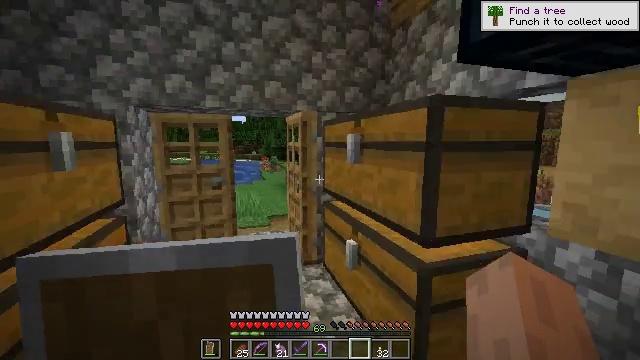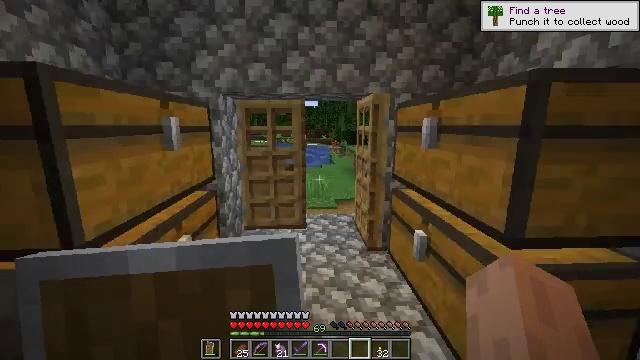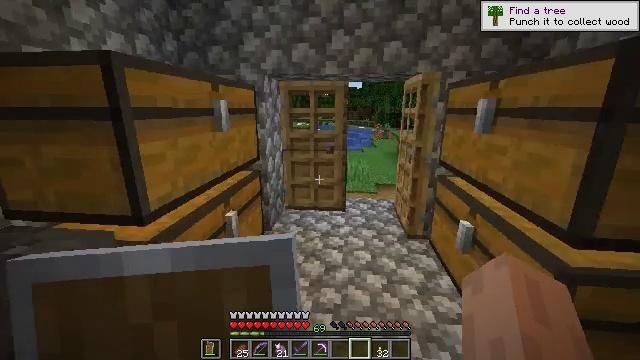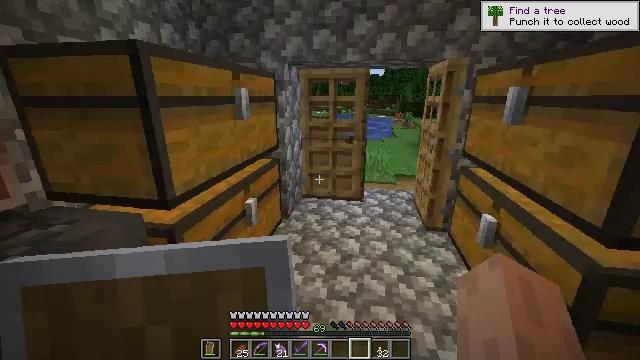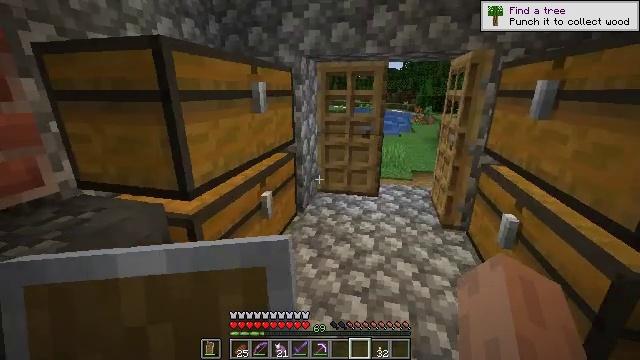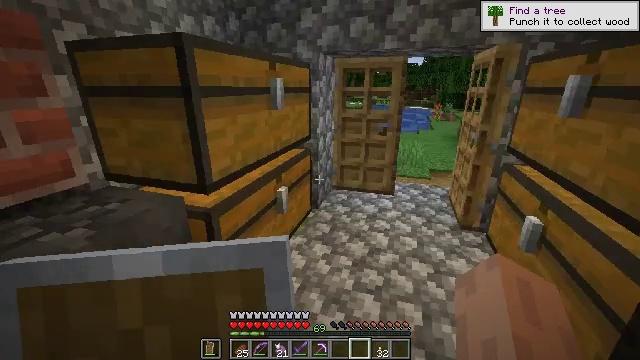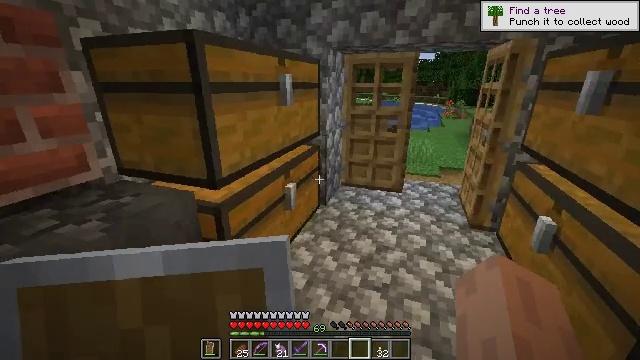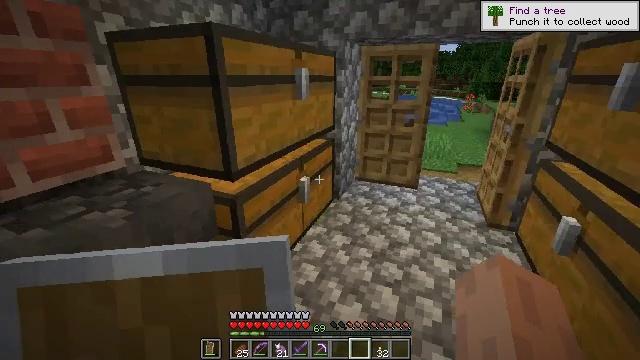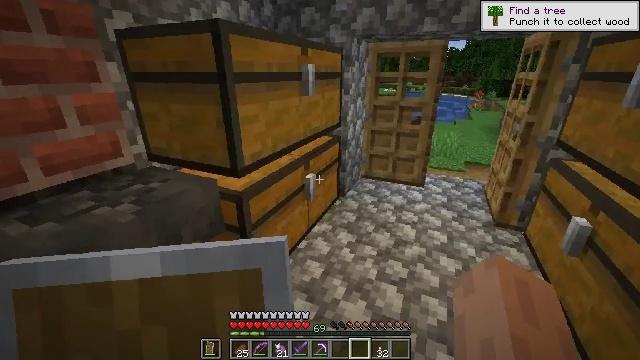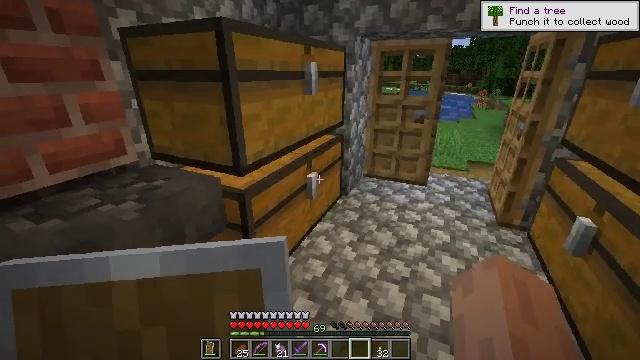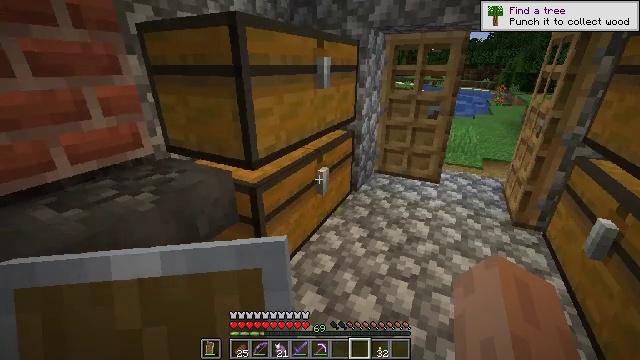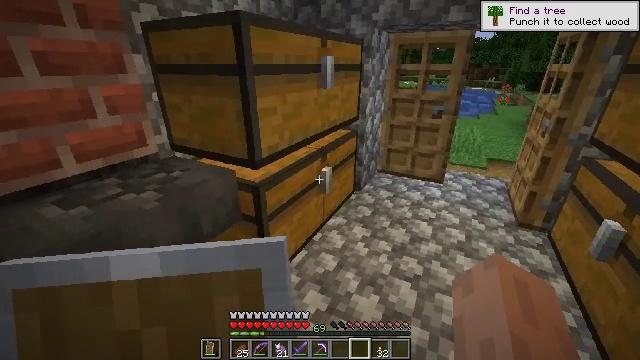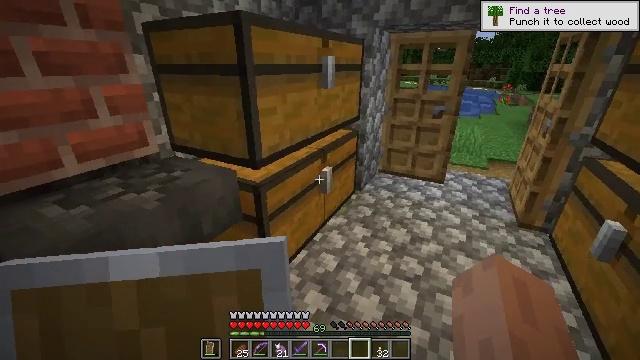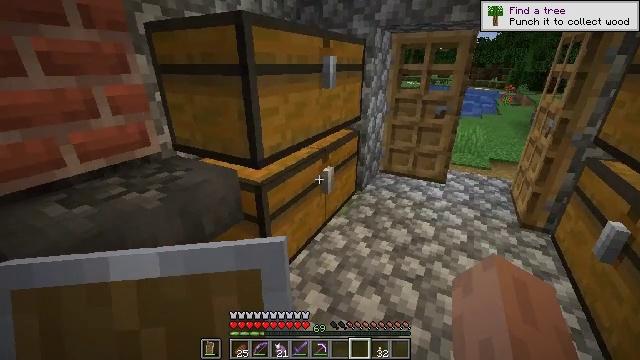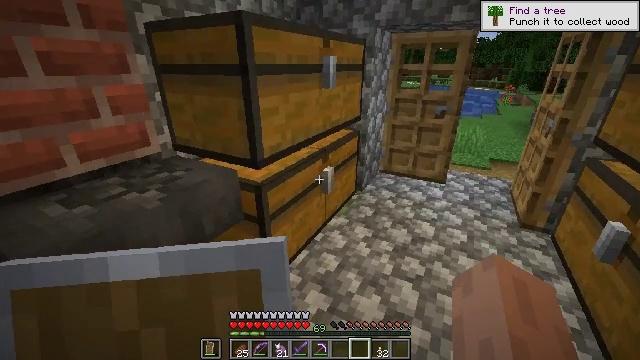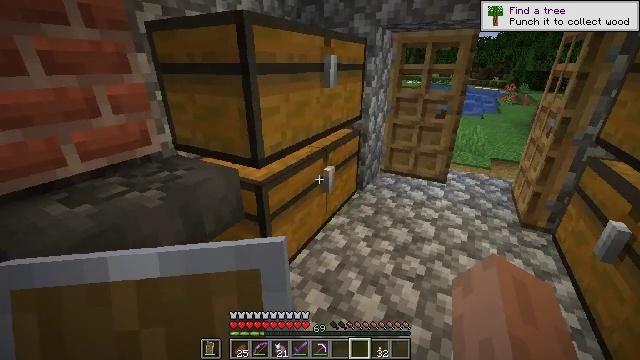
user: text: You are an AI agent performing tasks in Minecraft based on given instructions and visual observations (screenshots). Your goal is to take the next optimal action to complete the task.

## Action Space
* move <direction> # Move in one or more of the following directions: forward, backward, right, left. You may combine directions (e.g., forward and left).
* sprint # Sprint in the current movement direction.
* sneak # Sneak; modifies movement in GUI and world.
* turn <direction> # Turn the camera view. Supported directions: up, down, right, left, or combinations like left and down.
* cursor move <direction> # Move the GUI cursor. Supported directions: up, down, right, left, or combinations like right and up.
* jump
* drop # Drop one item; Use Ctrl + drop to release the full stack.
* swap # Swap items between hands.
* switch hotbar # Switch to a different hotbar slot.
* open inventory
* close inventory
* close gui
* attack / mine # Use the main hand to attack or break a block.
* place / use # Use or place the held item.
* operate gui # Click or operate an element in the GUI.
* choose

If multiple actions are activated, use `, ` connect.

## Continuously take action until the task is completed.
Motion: motion action
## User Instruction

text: Assemble a shulker box on the crafting table.
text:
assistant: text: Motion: turn left and down
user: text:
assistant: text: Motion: turn left and down
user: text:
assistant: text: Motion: turn left and down
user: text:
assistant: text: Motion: turn left and down
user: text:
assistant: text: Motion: turn left
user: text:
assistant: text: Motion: turn left
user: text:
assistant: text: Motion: turn left and down
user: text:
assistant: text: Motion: turn left
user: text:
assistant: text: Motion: no_op
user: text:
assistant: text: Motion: turn left and down
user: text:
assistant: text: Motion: no_op
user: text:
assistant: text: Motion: no_op
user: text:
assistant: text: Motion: no_op
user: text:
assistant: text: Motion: no_op
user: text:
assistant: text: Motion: no_op
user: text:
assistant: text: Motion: no_op
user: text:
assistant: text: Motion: use / place
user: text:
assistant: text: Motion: use / place
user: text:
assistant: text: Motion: use / place
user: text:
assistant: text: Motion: use / place
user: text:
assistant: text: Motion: no_op
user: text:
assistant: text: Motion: no_op
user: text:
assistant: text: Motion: no_op
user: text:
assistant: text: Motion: no_op
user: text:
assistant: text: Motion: no_op
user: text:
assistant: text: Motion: close inventory
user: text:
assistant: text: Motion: close inventory
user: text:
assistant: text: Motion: turn up, close inventory
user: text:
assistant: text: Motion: turn up
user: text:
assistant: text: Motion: turn left and up